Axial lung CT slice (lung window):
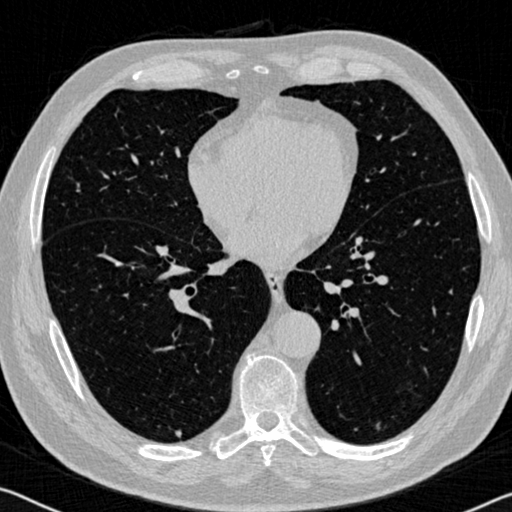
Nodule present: yes
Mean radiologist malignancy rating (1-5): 2.333